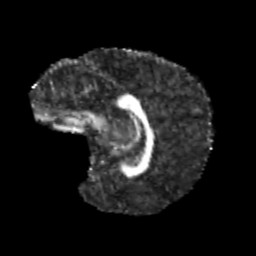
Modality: FA
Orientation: sagittal
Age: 11
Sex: male
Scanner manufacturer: siemens
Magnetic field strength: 3 T
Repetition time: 3.8 s
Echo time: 0.07 s